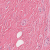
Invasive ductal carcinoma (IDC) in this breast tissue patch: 0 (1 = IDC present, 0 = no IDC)